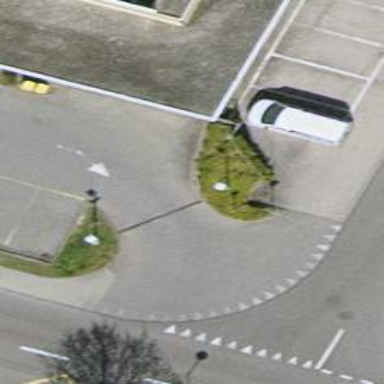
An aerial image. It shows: Unmarked crossing on road with sidewalk.